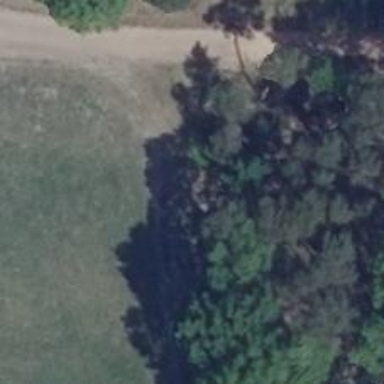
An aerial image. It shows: Grass track with grade4 quality surface.